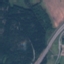
Land use / land cover class: Highway